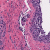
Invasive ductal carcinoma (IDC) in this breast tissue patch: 0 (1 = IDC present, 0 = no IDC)